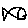
Label: fish